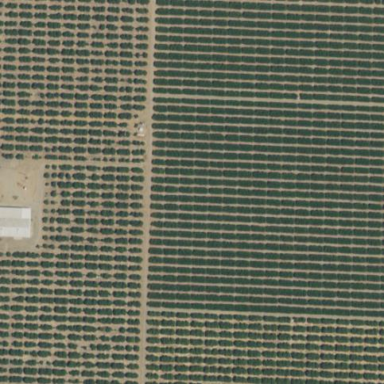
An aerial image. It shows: Orange orchard with beautiful orange trees.